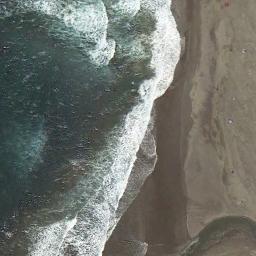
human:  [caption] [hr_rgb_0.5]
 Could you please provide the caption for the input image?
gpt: Waves of light blue water wash the beach .

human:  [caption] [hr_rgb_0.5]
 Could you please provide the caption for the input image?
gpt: The beach with brown sand and the color of the seawater is dark green .

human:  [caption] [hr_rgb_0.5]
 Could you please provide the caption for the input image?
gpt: There are blue sea water and waves landing on the beach .

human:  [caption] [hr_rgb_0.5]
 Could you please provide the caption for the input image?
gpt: The beach is slender .

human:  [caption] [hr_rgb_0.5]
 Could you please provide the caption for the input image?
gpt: There are water marks on the beach .